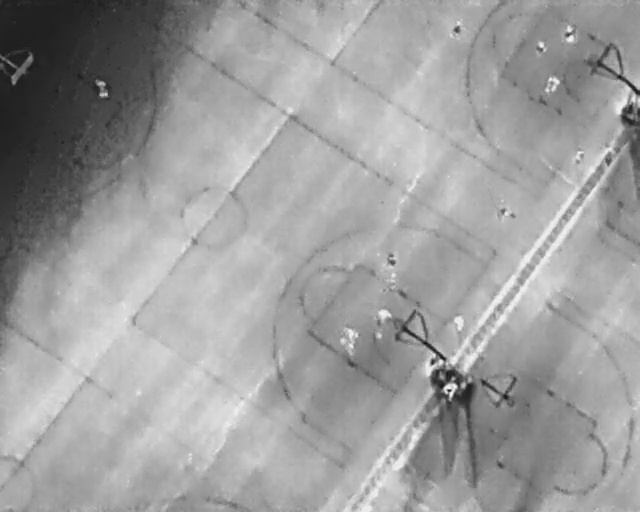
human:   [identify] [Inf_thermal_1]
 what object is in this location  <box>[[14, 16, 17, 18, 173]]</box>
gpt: <ref>1 medium person at the top left</ref>

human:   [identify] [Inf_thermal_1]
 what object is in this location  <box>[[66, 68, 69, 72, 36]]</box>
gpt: <ref>1 medium person at the bottom</ref>